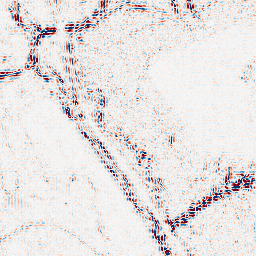
Category: wavelet
Decomposition family: wavelet_biorthogonal
Decomposition parameters: wavelet: bior4.4
level: 2
Upsampling method: linear_exact
Upsampling parameters: scale: 8
Upsampling scale: 8